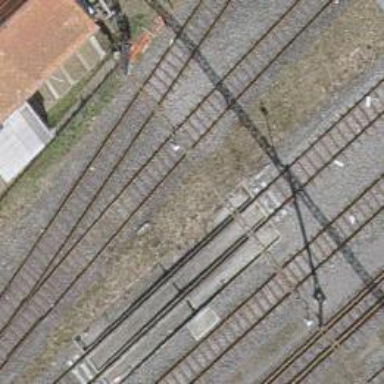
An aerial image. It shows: Catenary mast for power lines.